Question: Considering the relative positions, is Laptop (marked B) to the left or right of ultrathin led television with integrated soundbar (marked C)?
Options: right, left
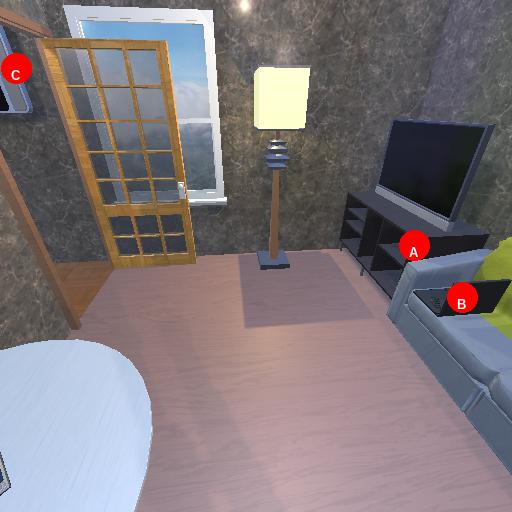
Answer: right